Current action and preconditions to check: trajectory_clear

Your task: For each precondition in the list above, predict whether it will hold at this action.

Consider the current scene as observed from the mobile robot's camera, and analyze the predicted future states of all dynamic agents (e.g., people, animals, vehicles, or any moving entities) within the NEXT SECOND.

IMPORTANT: Only answer "very likely" if you are absolutely certain—based on strong, clear evidence—that a dynamic agent will violate the precondition in the predicted future state. Do NOT answer "very likely" for unlikely, ambiguous, or low-probability risks.

Ask yourself for each precondition: Is there a high probability, with clear and convincing evidence, that the predicted future states of any dynamic agent will interfere with the predicted future state of the currently executing action within the NEXT SECOND, causing that precondition to fail?

Assess the risk level based on these predictions. Use "likely" or "very likely" if motions create a clear risk of interference.

Use "neutral" or "improbable" if agents are nearby but their predicted paths are clearly diverging or non-conflicting.

Failure Risk Categories: "very improbable", "improbable", "neutral", "likely", "very likely"

Answer Format: Output ONLY the probability_of_failure value from these categories: "very improbable", "improbable", "neutral", "likely", "very likely"

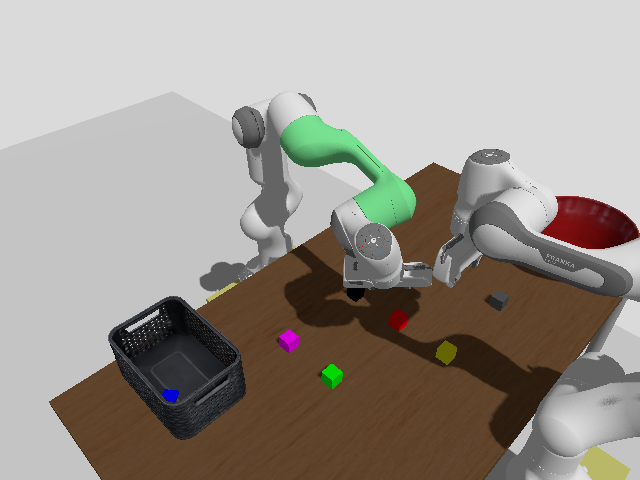

Answer: neutral